Question: I am new to angularjs and I have a couple of issues with a progress bar I'm trying to do.
My scenario is, on click of a button a progress bar section is displayed (which I have working), this progress bar has 4 separate boxes. The first one starts to load when the section is displayed (got this bit working also).
My issues are:
1. I cant seem to get it automatically start the next box
2. I also want the bar to change to success once it equals 100
Below is the code in my view please note that only the first 'progressbar' has a value set to it
'''
<div class="row">
<div class="col-sm-3" style="margin-top: -6px;">
Copying Statement Data<br />
<progressbar id="Statement" value="data.progress" style="margin: 0px 0% !important"></progressbar>
</div>
<div class="col-sm-3" style="margin-top: -6px;">
Running Matching Rules<br />
<progressbar id="Rules" style="margin: 0px 0% !important"></progressbar>
</div>
<div class="col-sm-3" style="margin-top: -6px;">
Matching Items<br />
<progressbar id="Matching" style="margin: 0px 0% !important"></progressbar>
</div>
<div class="col-sm-3" style="margin-top: -6px;">
Creating Transactions<br />
<progressbar id="Transactions" style="margin: 0px 0% !important"></progressbar>
</div>
</div>
'''
Below is my controller code which does the animation for me:
'''
$scope.commandButtonsDisabled = false;
$scope.data = { progress: 0 };
(function progress() {
if ($scope.data.progress < 100) {
$timeout(function () {
$scope.data.progress += 1;
progress();
}, 200);
}
if ($scope.data.progress == 100) {
$scope.commandButtonsDisabled = false;
$scope.showprogbarsection = true;
}
})();
'''

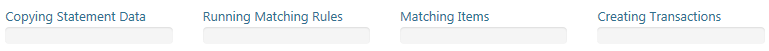
Answer: This was my solution:
'''
$scope.data = { progress: 0, progress2: 0, progress3: 0, progress4: 0 };
(function progress() {
if ($scope.data.progress < 100) {
$timeout(function () {
$scope.data.progress += 1;
progress();
}, 100);
}
if ($scope.data.progress == 100) {
(function progress2() {
if ($scope.data.progress2 < 100) {
$timeout(function () {
$scope.data.progress2 += 1;
progress2();
}, 100);
}
if ($scope.data.progress2 == 100) {
(function progress3() {
if ($scope.data.progress3 < 100) {
$timeout(function () {
$scope.data.progress3 += 1;
progress3();
}, 200);
}
if ($scope.data.progress3 == 100) {
(function progress4() {
if ($scope.data.progress4 < 100) {
$timeout(function () {
$scope.data.progress4 += 1;
progress4();
}, 200);
}
if ($scope.data.progress4 == 100) {
$scope.disablebutton = false;
$scope.hideprogbarsection = true;
}
})();
}
})();
}
})();
}
})();
'''